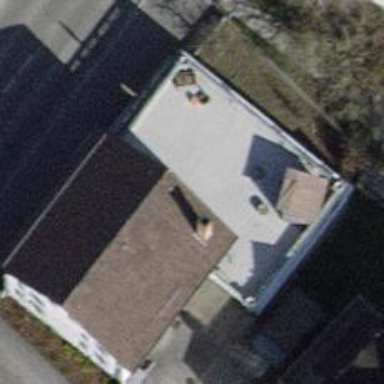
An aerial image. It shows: Bakery.